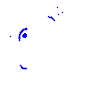
Particle: pion